Question: I've been trying to create a responsive cloud shape in CSS for a project. I am trying not to do this with images, CSS or inline SVG due to HTTP requests and the requirement for responsiveness.
The shape in question would be this: (but can be similar - slight variations/improvements would be cool):

I have found both of these questions but they don't seem to suit my exact needs:
- <URL>
I have attempted (and failed) at creating a cloud with a 'border' or 'box-shadow' and need to know if this is possible with CSS or as an alternative, inline SVG. Ive also seen Canvas is an option too but I would prefer to stay away from that as it can be quite complicated.
This is my attempt
'''
body {
background: skyblue;
}
.cloud {
width: 15%;
height: 10vh;
background: white;
position: relative;
margin: 100px 100px;
border-radius: 65px;
box-shadow: black 0 0 10px 10px;
}
.cloud:after {
content: '';
position: absolute;
width: 150px;
height: 150px;
top: -60px;
left: 100px;
border-radius: 75px;
background: white;
}
.cloud:before {
content: '';
position: absolute;
width: 70px;
height: 70px;
background: white;
left: 50px;
top: -30px;
border-radius: 35px;
}
'''
'''
<div class="cloud"></div>
'''
As you can see, I'm having trouble with the responsiveness and calculating exactly what heights/widths everything needs to be.
I am also trying to keep the amount of HTML down to an absolute minimum, and so would really prefer to use a single div or short SVG code.
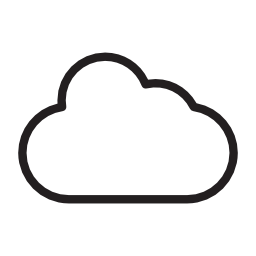
Answer: The cloud shape can be created using SVG with a single 'path' element in SVG. SVGs by nature are scalable without causing any distortions to the shape. The <URL> can be provided using VML.
## Shape Creation
The commands used in drawing the shape and their meaning are as follows:
- 'M 25,60''absolute''relative'- 'a 20,20 1 0,0 0,40'- 'h 50'- 'a 20,20 1 0,0 0,-40'- 'a 10,10 1 0,0 -15,-10'- 'a 15,15 1 0,0 -35,10'- 'z'
'''
svg {
height: 50%;
width: 50%;
}
path {
fill: white;
stroke: black;
stroke-width: 2;
stroke-linejoin: round;
}
path:hover {
fill: aliceblue;
stroke: lightskyblue;
}
'''
'''
<svg viewBox='0 0 105 105'>
<path d='M 25,60
a 20,20 1 0,0 0,40
h 50
a 20,20 1 0,0 0,-40
a 10,10 1 0,0 -15,-10
a 15,15 1 0,0 -35,10
z' />
</svg>
'''
---
## Advantages of using SVG
- - - - - - -
---
## Extra Effects - Cloud Drawing Animation
Below is a sample snippet with a cloud drawing animation where the path is drawn by repeatedly decrementing the 'stroke-dashoffset' property of the path until it becomes 0. The initial offset value is equal to the total length of the path which is calculated using the 'getTotalLength()' method. The cloud shape also has a blur shadow added.
Animation is achieved using the <URL> method.
'''
window.onload = function() {
var offset;
var path = document.getElementsByTagName('path')[0];
var len = path.getTotalLength();
function paint() {
path.style.strokeDashoffset = len;
path.style.strokeDasharray = len + ',' + len;
animate();
}
function animate() {
if (!offset) offset = len;
offset -= 0.5;
path.style.strokeDashoffset = offset;
if (offset < 0)
window.cancelAnimationFrame(anim);
else anim = window.requestAnimationFrame(function() {
animate();
});
}
paint();
};
'''
'''
svg {
height: 40%;
width: 40%;
}
path {
fill: white;
stroke: black;
stroke-width: 2;
stroke-linejoin: round;
}
path:hover {
fill: aliceblue;
stroke: lightskyblue;
}
'''
'''
<svg viewBox='0 0 105 105'>
<filter id='shadow'>
<feGaussianBlur in='SourceAlpha' stdDeviation='2' />
<feOffset dx='2' dy='0' result='blur' />
<feMerge>
<feMergeNode in='blur' />
<feMergeNode in='SourceGraphic' />
</feMerge>
</filter>
<path d='M 25,60
a 20,20 1 0,0 0,40
h 50
a 20,20 1 0,0 0,-40
a 10,10 1 0,0 -15,-10
a 15,15 1 0,0 -36,10
z' filter='url(#shadow)' />
</svg>
'''